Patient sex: M
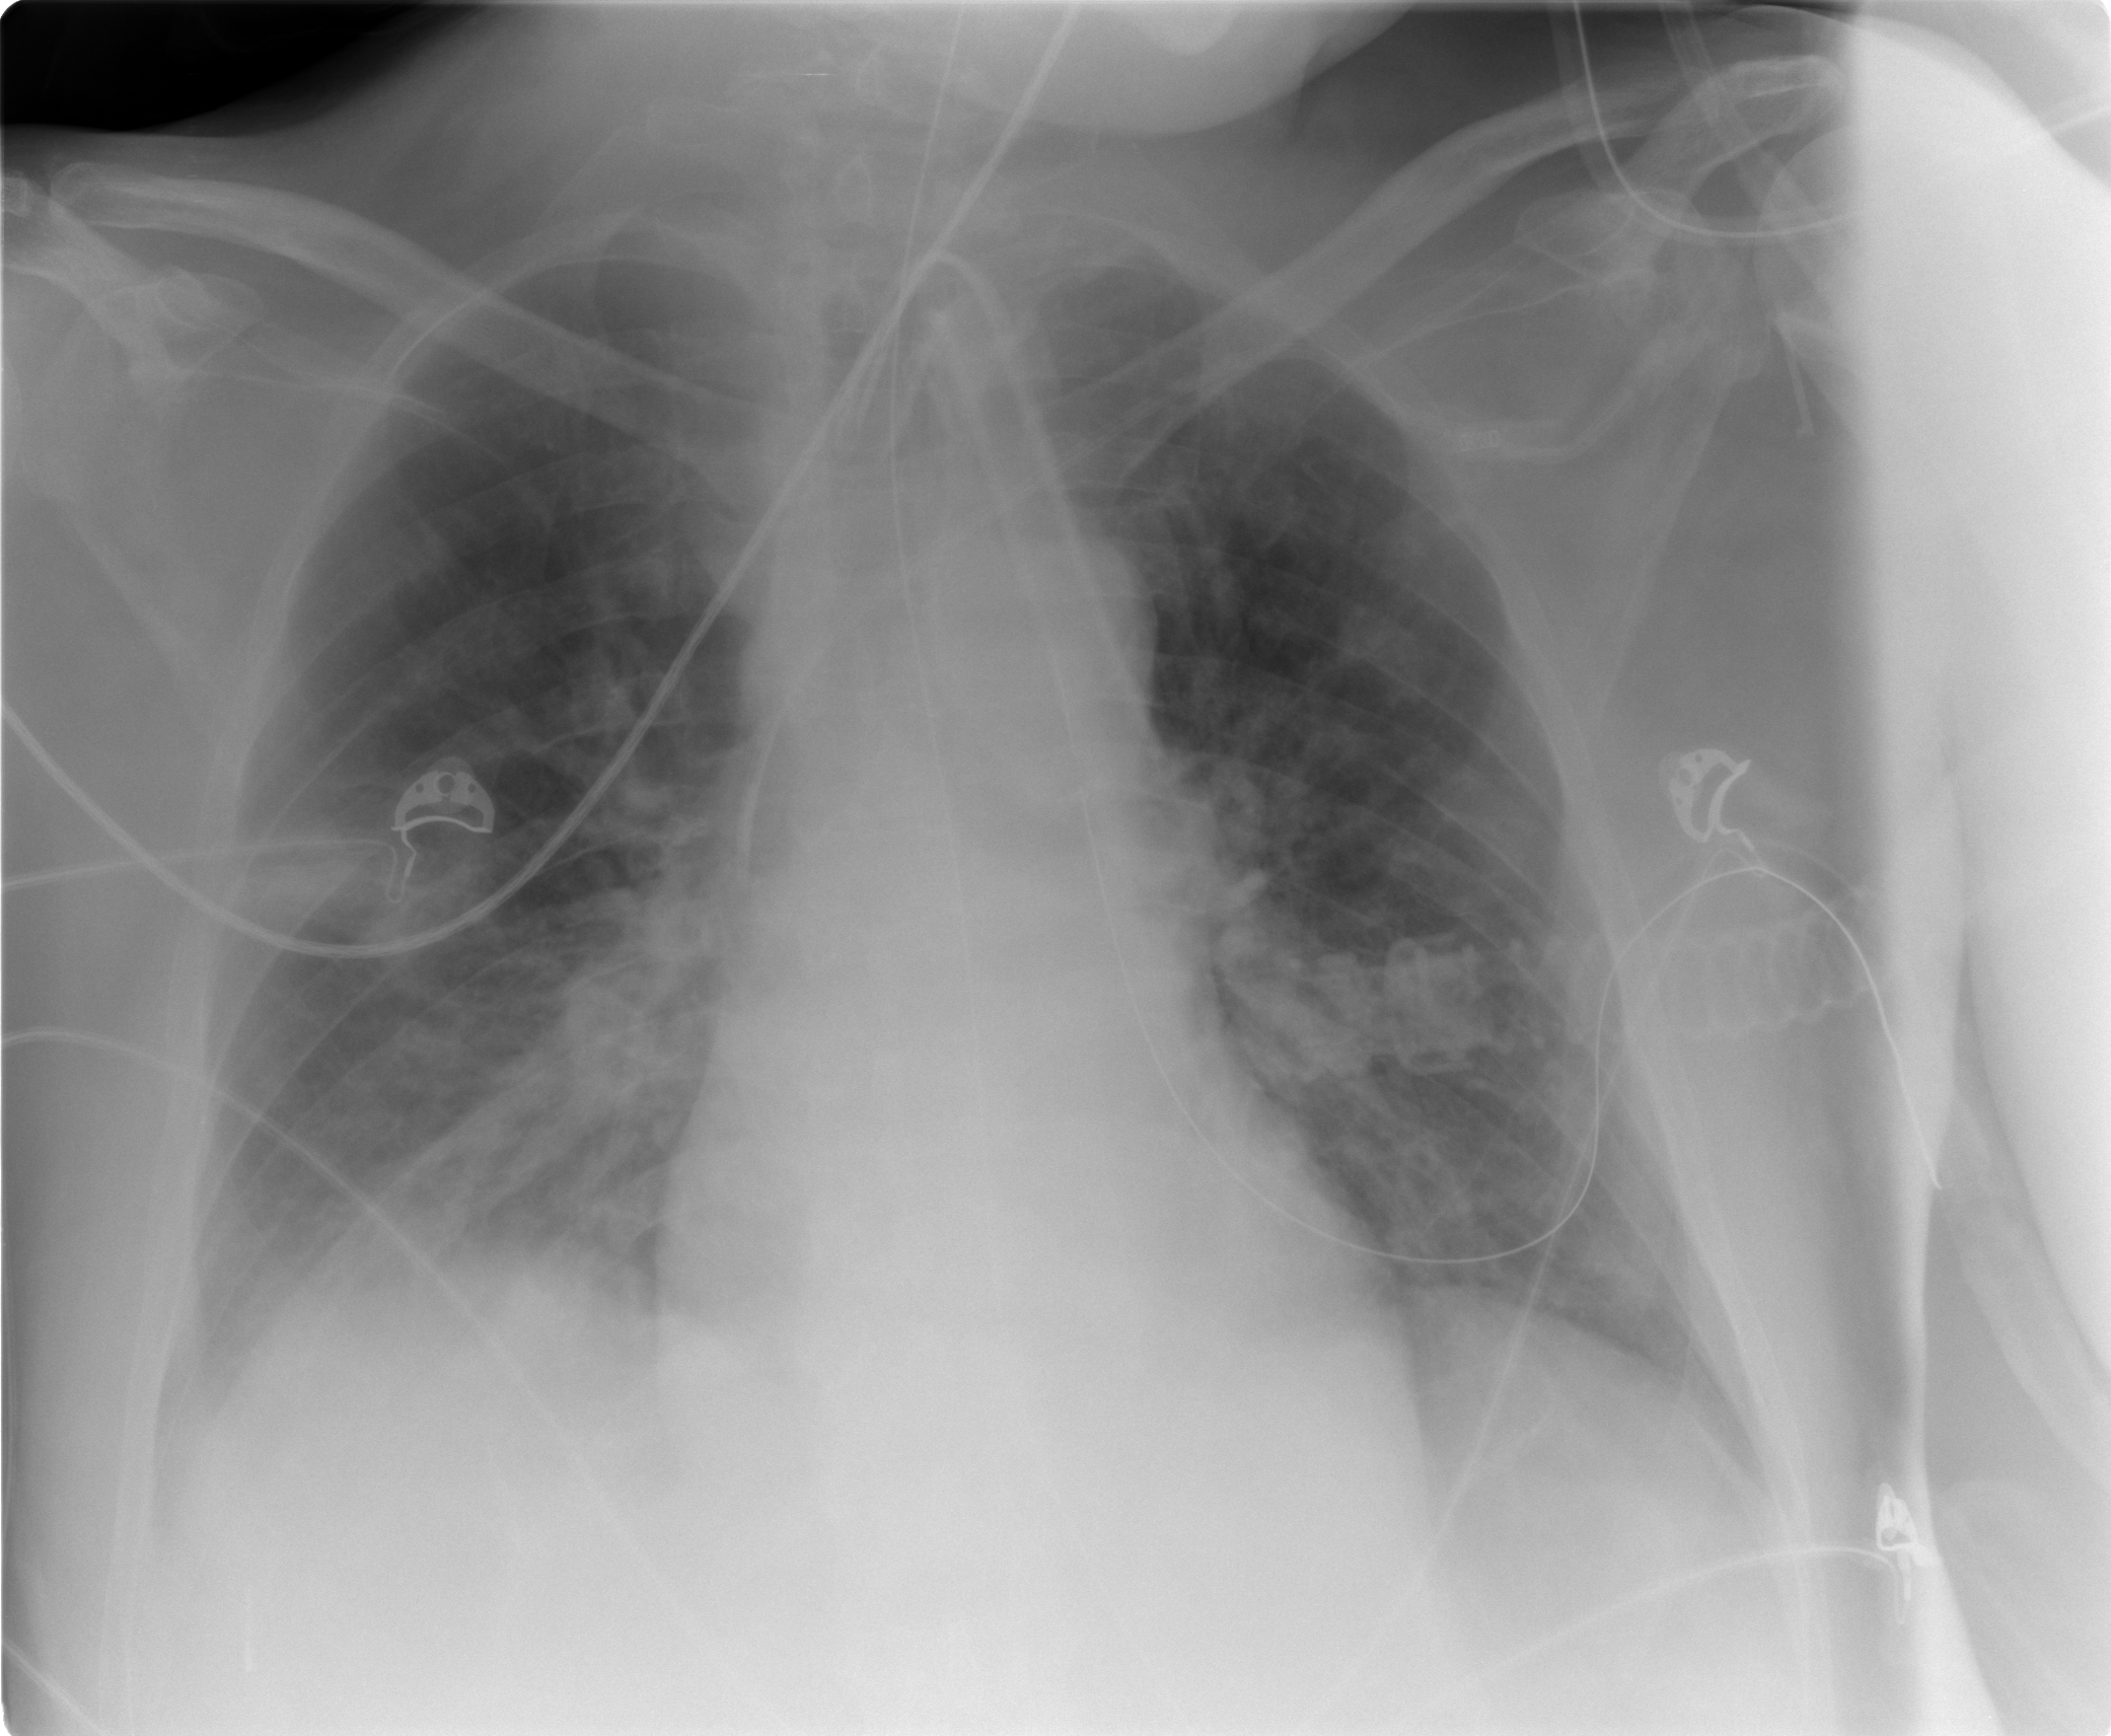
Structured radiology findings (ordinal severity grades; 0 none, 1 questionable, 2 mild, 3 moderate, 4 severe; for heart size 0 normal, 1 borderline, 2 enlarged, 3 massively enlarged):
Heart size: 0
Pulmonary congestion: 2
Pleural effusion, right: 1
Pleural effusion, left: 0
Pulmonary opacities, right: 0
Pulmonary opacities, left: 0
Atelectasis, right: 2
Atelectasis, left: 0